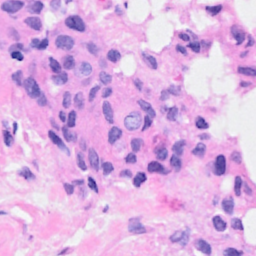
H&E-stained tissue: Breast